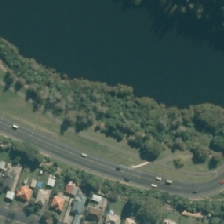
Land cover: deciduous_hardwood